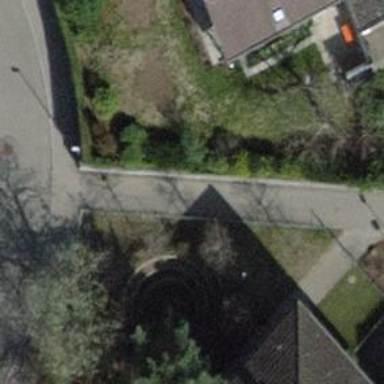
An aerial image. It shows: Bollard barrier.